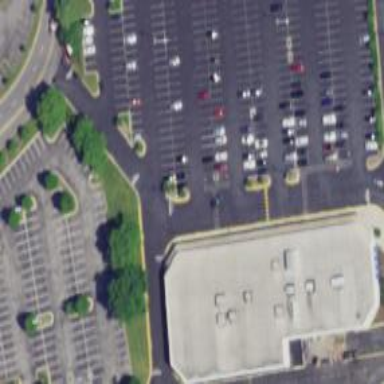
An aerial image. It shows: Retail building with flat roof.